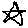
Label: star